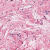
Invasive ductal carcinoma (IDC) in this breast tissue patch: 0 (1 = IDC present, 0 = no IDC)